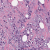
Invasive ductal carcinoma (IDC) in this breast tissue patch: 1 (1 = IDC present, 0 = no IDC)